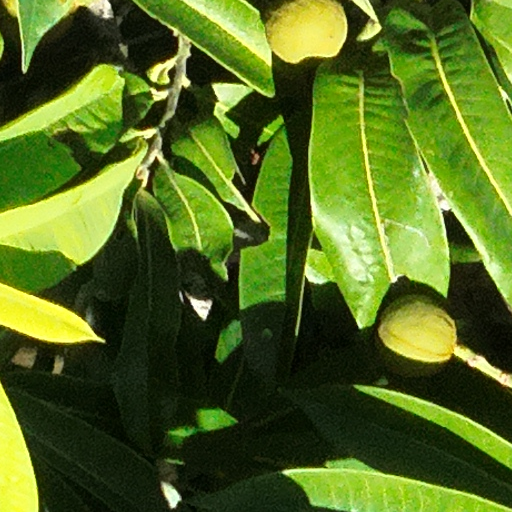
Species: Virola surinamensis
GBIF accepted scientific name: Virola surinamensis
Crown area (m\u00b2): 116.042